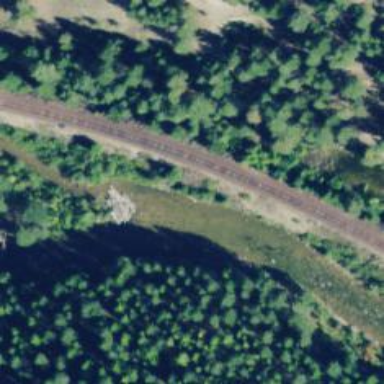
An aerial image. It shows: Railway track.